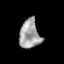
Tissue: prostate
Cell type: T cells
Senescence score: 0.3026
Nuclear area (px): 579
Mean DAPI intensity: 161.102